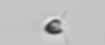
Label: Pyramimonas